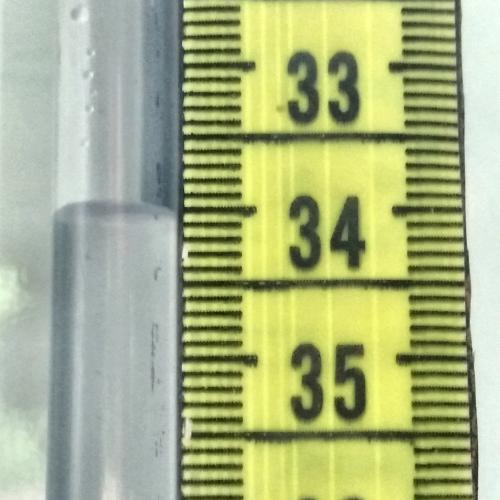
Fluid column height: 34.0 cm